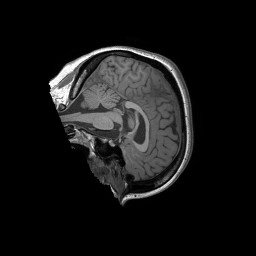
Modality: T1w
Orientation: sagittal
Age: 50
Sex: female